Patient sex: M
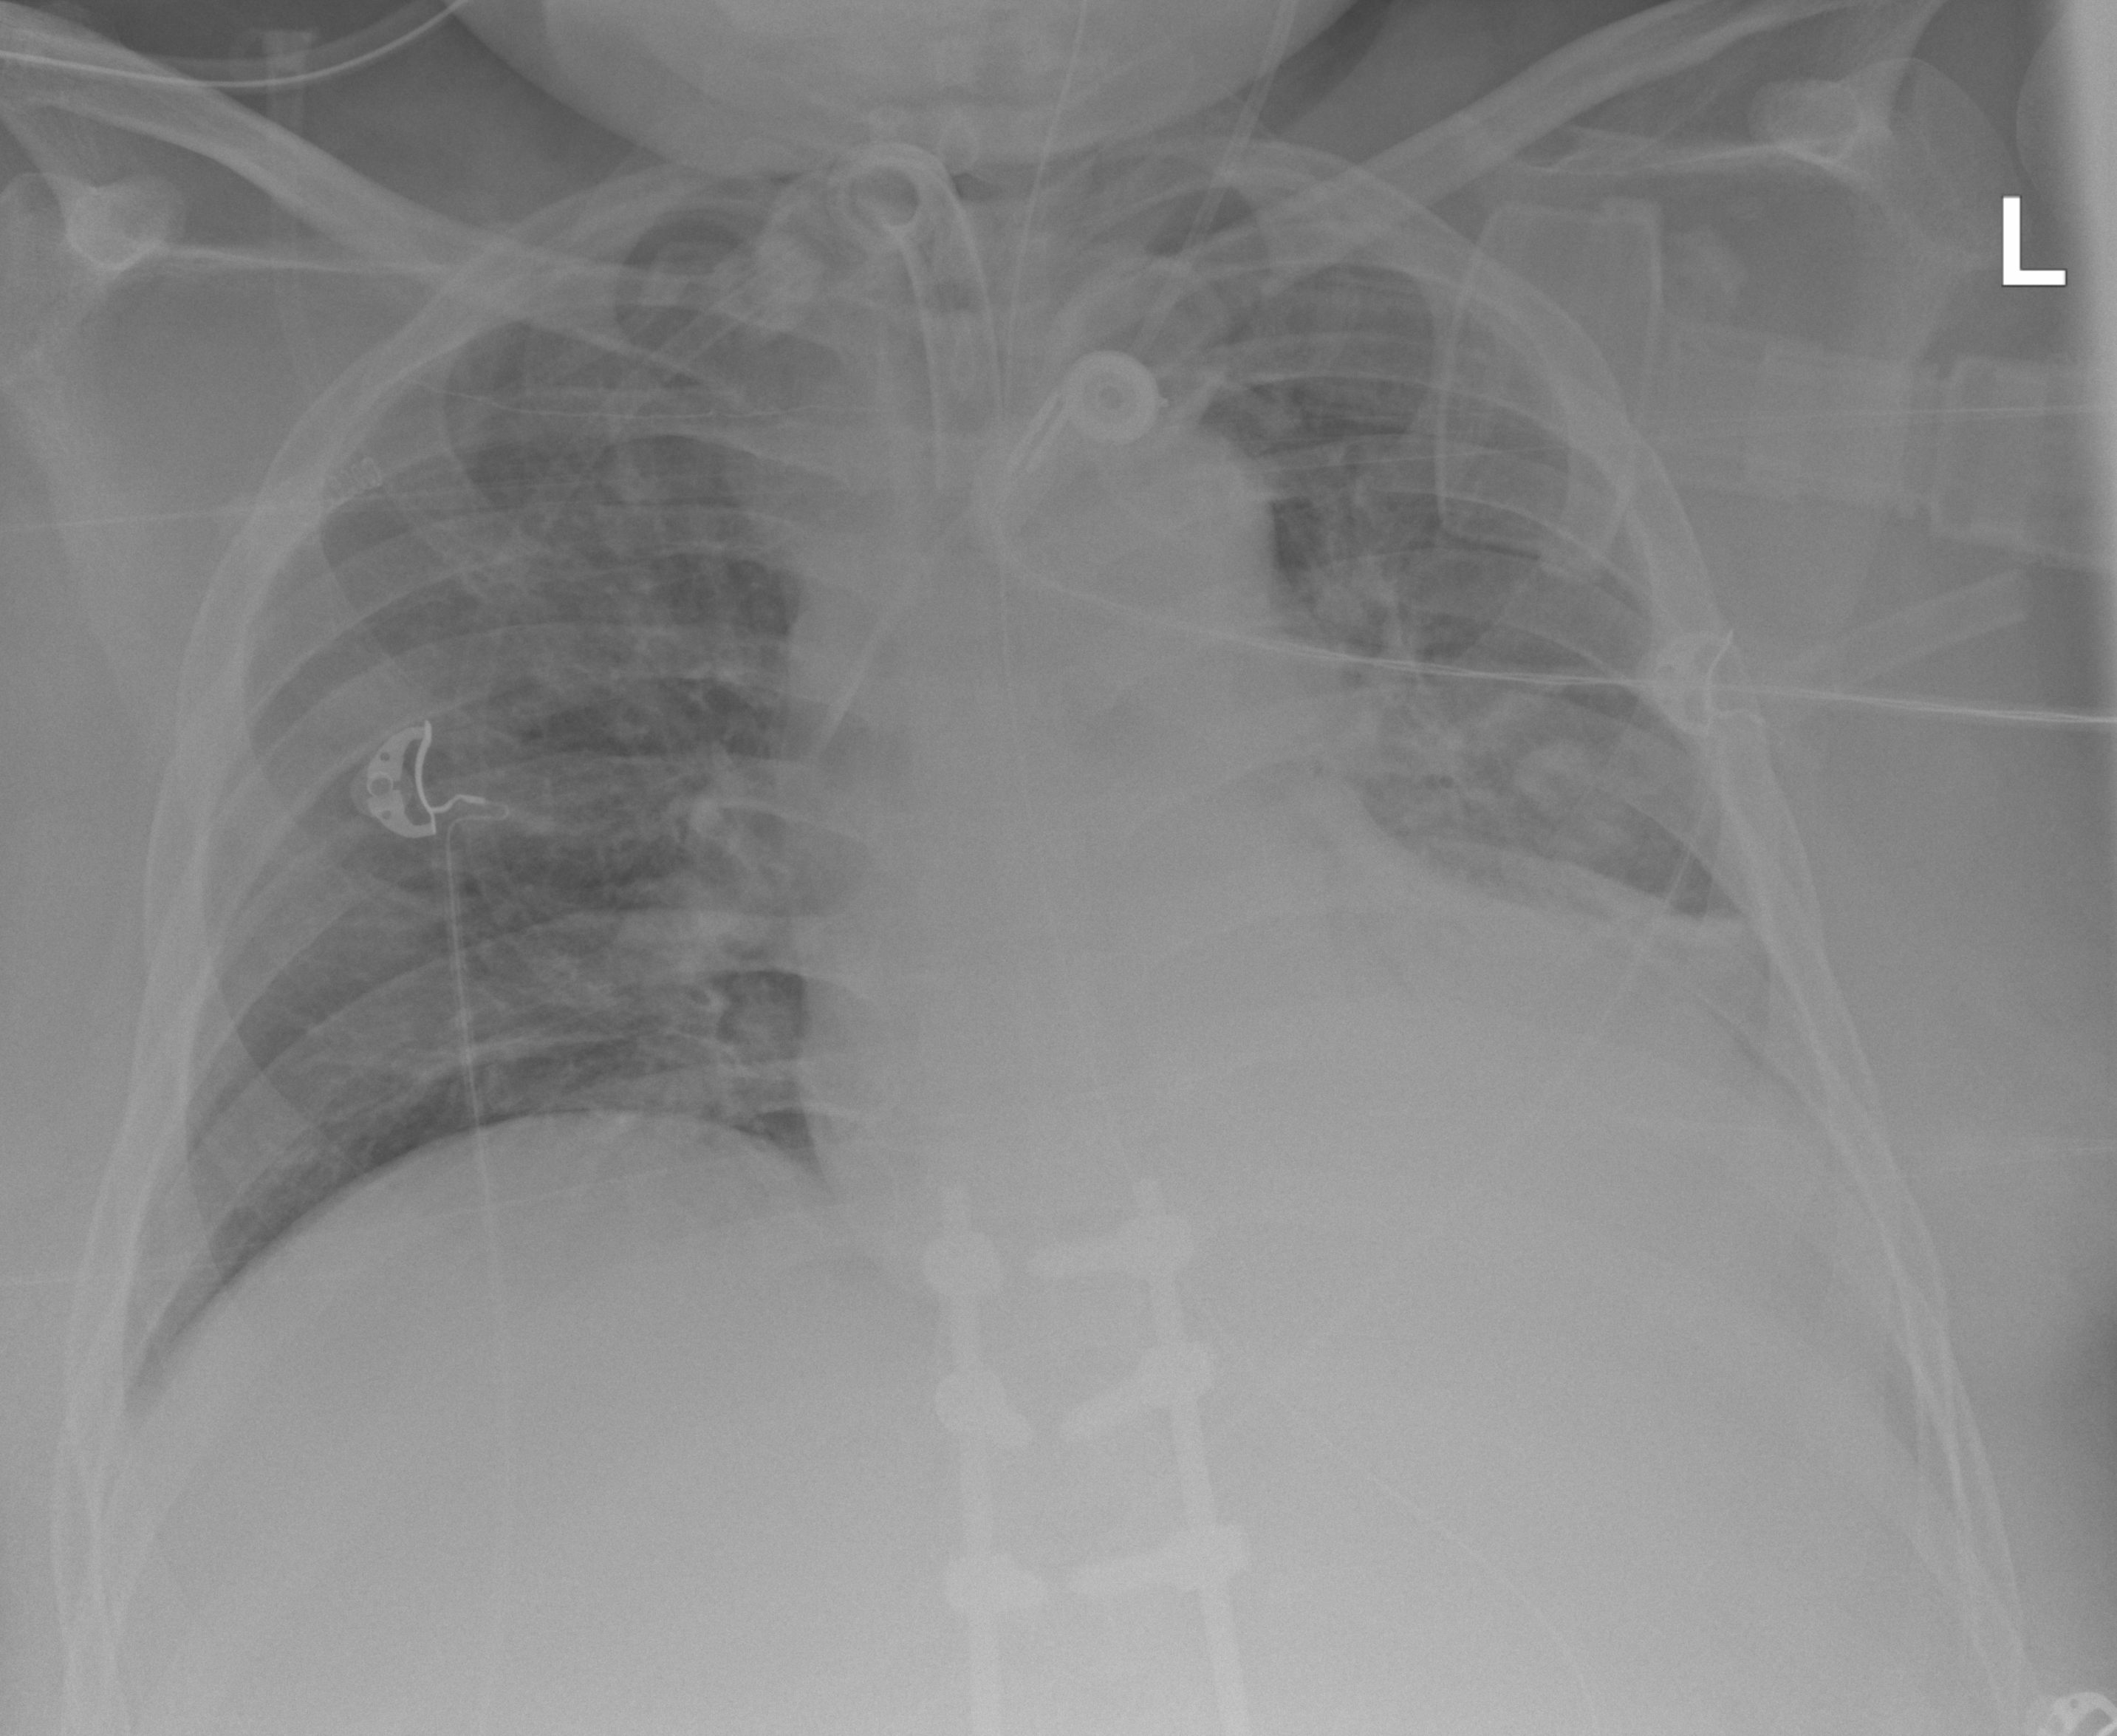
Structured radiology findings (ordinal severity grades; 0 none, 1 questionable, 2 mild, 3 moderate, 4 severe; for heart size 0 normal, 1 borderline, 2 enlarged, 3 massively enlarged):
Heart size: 1
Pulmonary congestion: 2
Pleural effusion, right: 0
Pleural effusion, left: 2
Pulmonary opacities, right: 0
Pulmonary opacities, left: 1
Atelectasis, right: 0
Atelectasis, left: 2